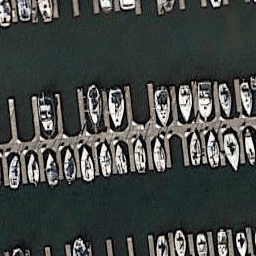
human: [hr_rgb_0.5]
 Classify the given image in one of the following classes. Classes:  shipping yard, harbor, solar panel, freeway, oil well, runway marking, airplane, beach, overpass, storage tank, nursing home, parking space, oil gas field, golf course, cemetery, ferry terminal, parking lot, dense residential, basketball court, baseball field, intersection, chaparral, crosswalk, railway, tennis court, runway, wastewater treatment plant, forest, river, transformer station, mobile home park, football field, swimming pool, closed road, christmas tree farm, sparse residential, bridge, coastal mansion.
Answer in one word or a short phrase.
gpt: harbor